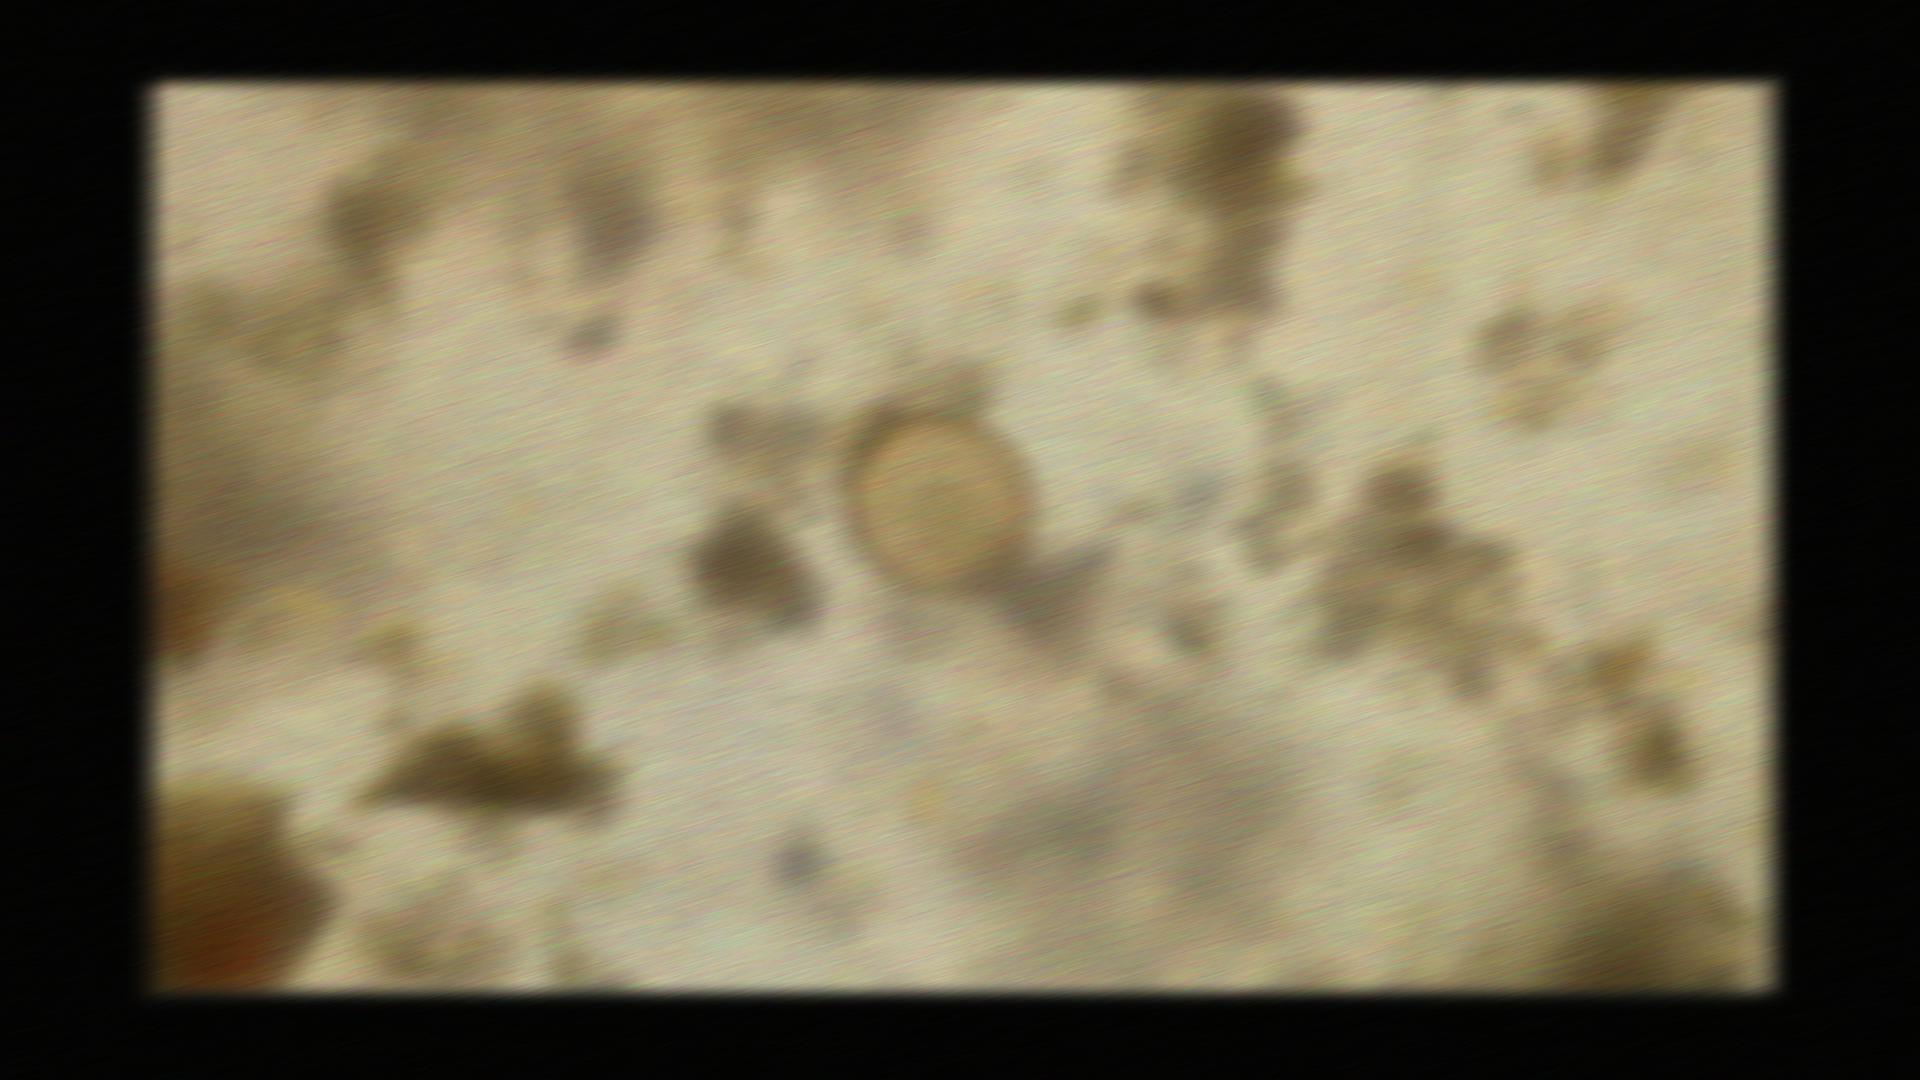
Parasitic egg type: Hymenolepis diminuta